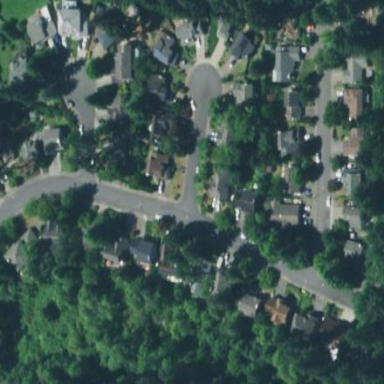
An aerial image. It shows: Residential area in rural setting.